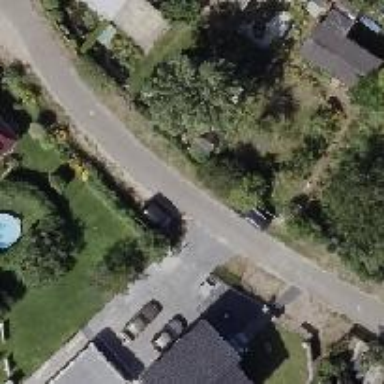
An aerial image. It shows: Asphalt road in residential area.